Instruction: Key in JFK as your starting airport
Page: home
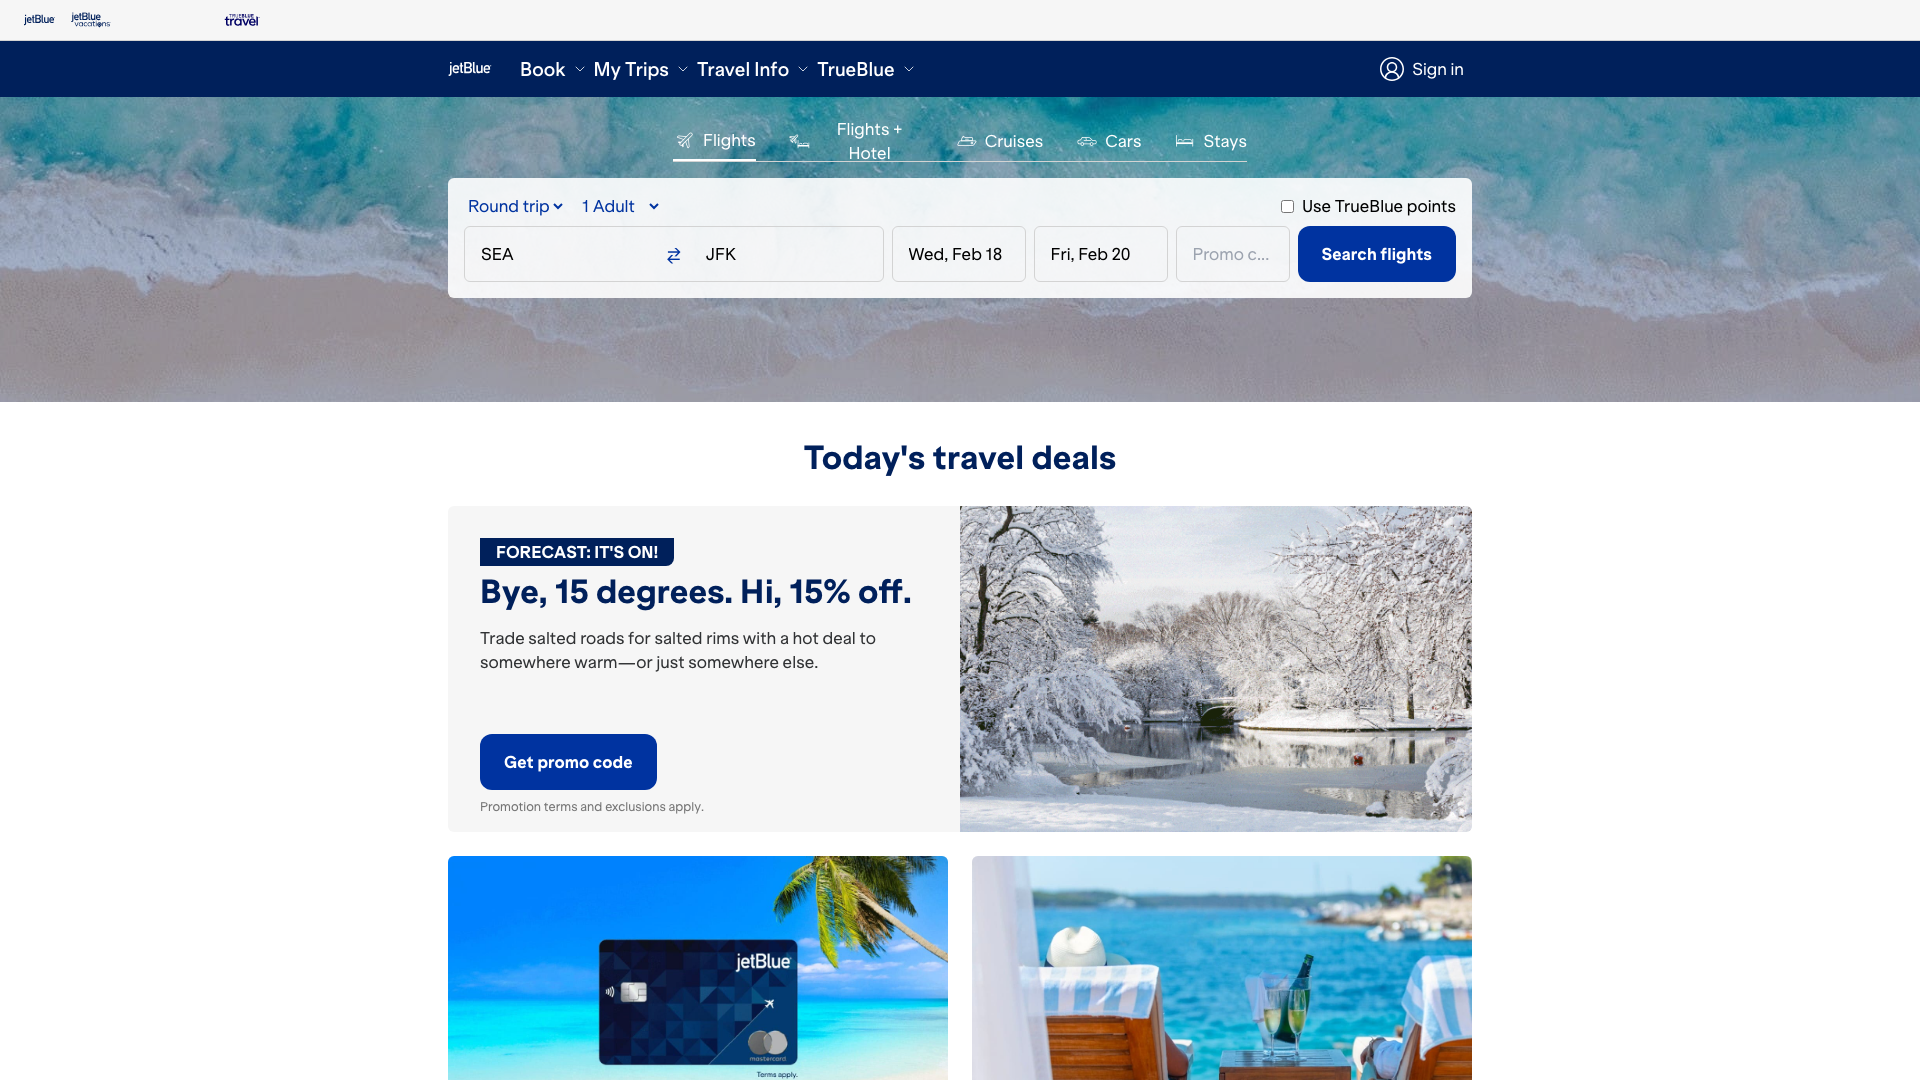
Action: type